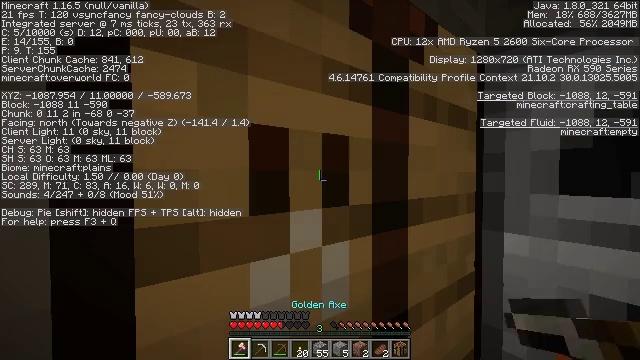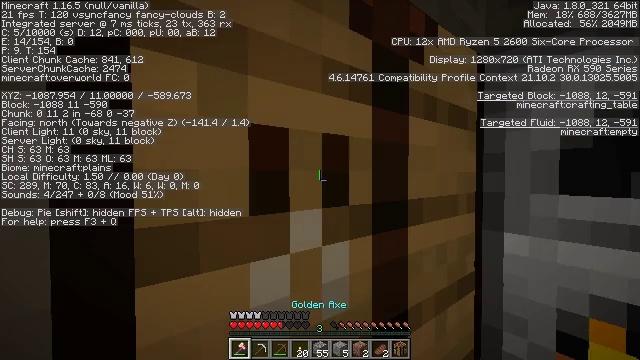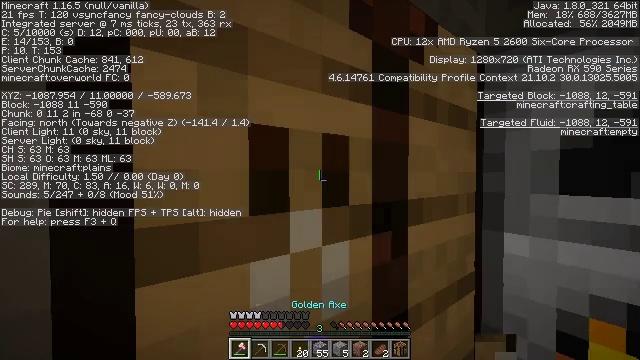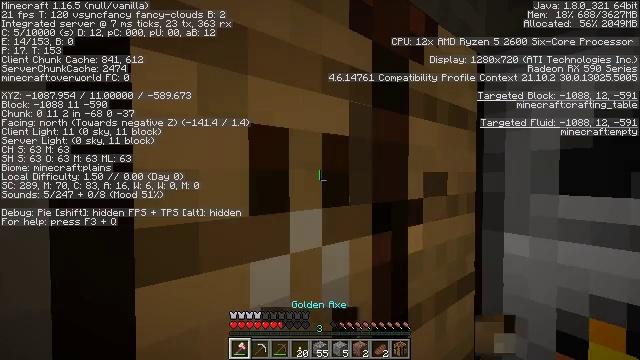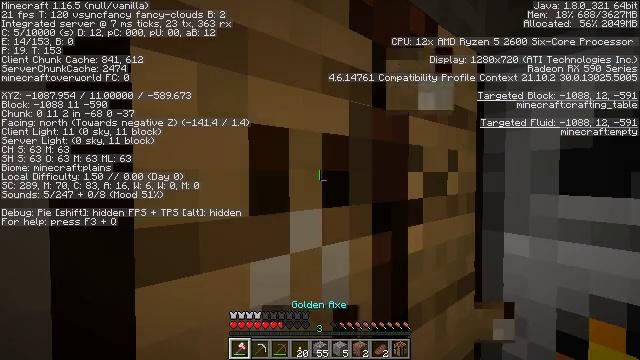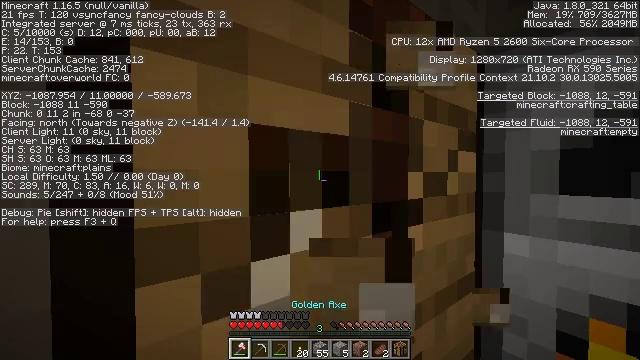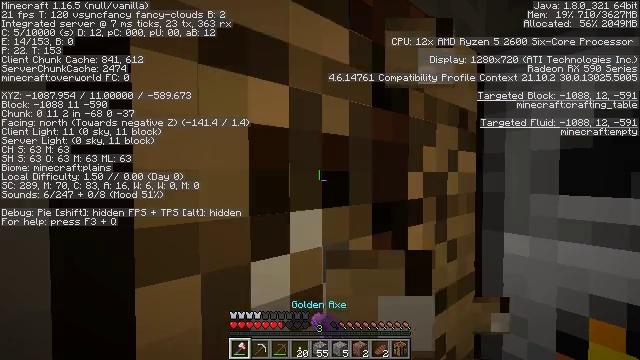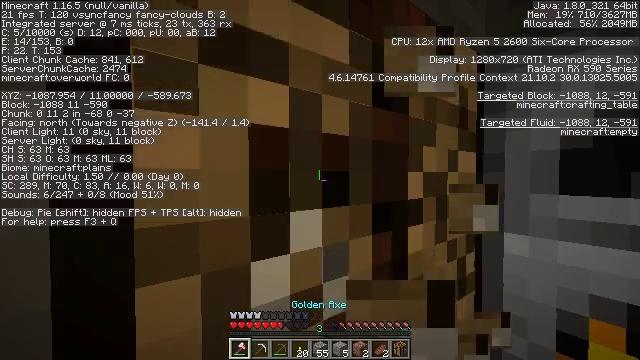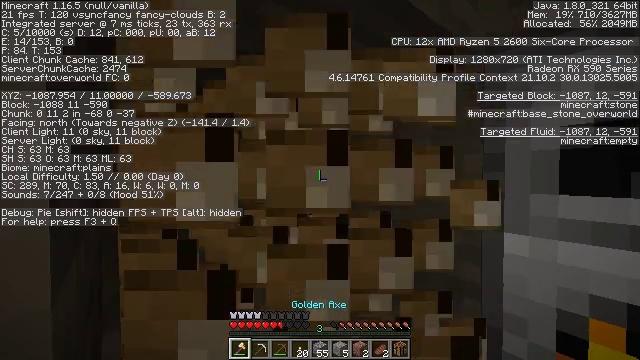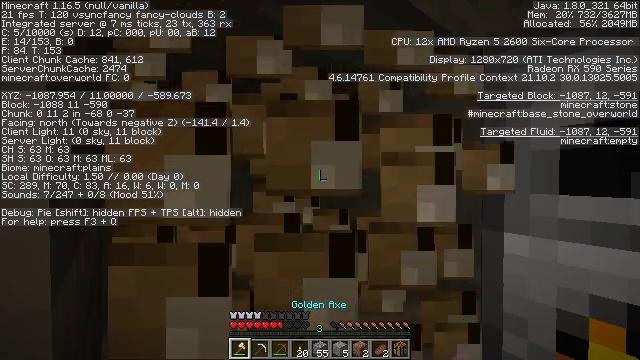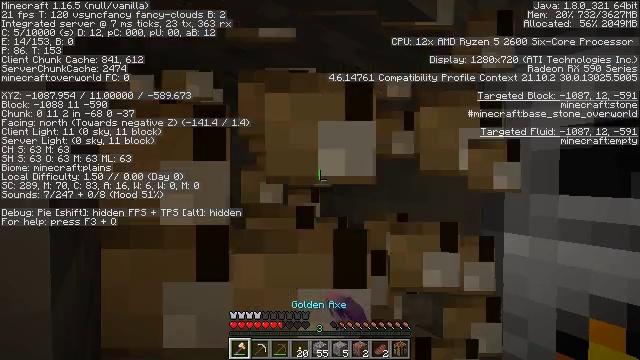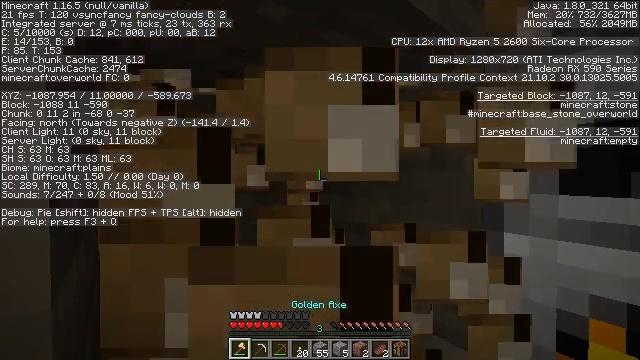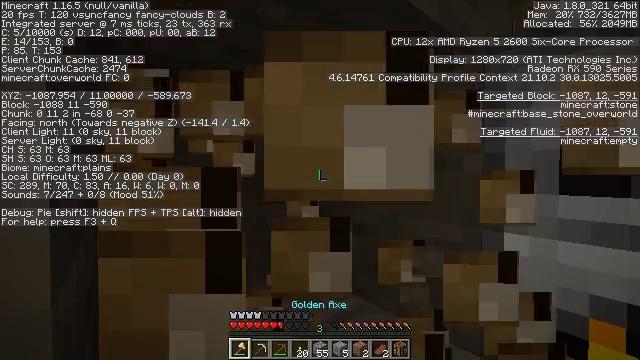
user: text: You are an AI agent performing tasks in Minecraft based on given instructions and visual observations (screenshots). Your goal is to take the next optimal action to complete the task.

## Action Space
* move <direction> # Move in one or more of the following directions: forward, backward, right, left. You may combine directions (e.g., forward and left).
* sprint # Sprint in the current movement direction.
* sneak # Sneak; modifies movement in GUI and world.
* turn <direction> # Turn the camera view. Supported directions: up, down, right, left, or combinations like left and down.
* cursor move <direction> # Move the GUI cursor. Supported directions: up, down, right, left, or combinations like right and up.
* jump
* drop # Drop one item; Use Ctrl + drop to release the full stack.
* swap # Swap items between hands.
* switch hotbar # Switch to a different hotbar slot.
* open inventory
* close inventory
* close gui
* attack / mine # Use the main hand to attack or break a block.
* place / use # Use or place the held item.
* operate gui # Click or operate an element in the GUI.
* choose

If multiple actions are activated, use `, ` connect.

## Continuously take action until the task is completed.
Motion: motion action
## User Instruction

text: Left click on the crafting table
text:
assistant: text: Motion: attack / mine
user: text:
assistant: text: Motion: attack / mine
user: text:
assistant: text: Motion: attack / mine
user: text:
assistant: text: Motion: attack / mine
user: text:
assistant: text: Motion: attack / mine
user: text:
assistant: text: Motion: attack / mine
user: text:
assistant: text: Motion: attack / mine
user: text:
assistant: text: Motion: attack / mine
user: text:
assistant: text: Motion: attack / mine
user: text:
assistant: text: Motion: attack / mine
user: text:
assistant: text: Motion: attack / mine
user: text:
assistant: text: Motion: attack / mine
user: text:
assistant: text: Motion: attack / mine